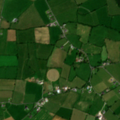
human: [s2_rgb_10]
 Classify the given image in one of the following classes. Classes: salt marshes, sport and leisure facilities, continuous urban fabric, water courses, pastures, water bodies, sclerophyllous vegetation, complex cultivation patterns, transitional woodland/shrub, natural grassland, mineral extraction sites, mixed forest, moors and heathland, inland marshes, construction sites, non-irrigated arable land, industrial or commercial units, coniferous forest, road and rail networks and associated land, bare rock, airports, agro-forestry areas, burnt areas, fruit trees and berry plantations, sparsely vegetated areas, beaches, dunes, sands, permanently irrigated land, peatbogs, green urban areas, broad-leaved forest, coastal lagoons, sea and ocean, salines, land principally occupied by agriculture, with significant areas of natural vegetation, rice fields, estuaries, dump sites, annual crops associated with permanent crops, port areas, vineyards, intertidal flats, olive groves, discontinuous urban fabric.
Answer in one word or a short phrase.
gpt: non-irrigated arable land, pastures, coniferous forest